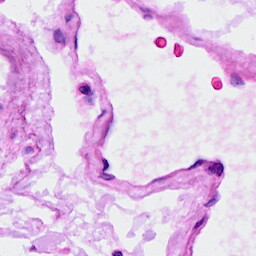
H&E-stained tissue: Ovarian